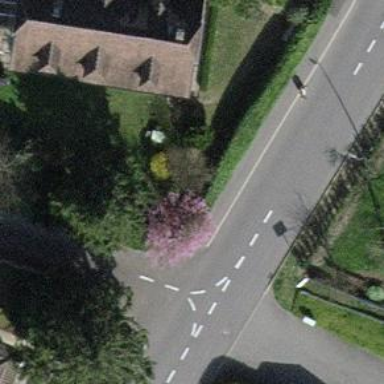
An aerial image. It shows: Post box is visible.